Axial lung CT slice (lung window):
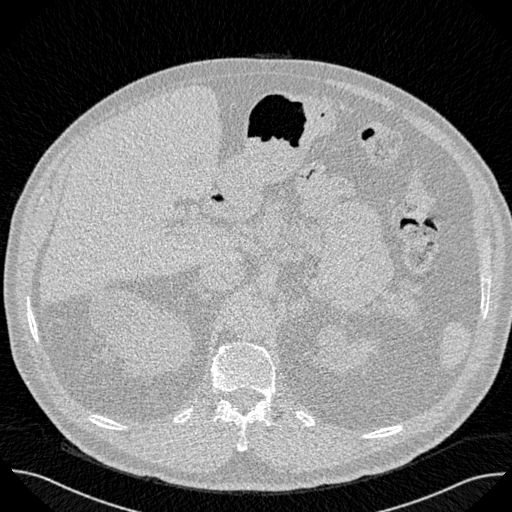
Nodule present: no